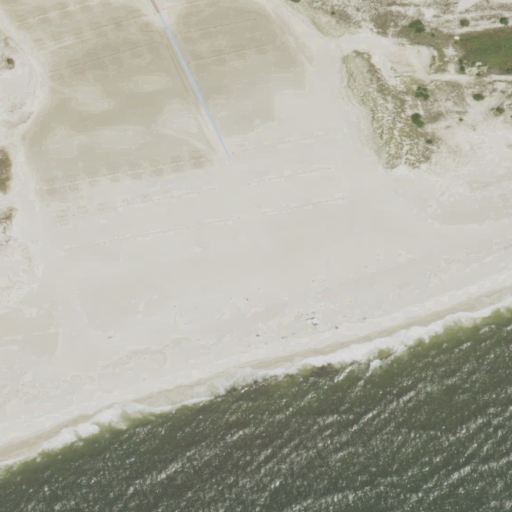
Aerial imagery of beach in New York named Cedar Beach containing barren land and open water